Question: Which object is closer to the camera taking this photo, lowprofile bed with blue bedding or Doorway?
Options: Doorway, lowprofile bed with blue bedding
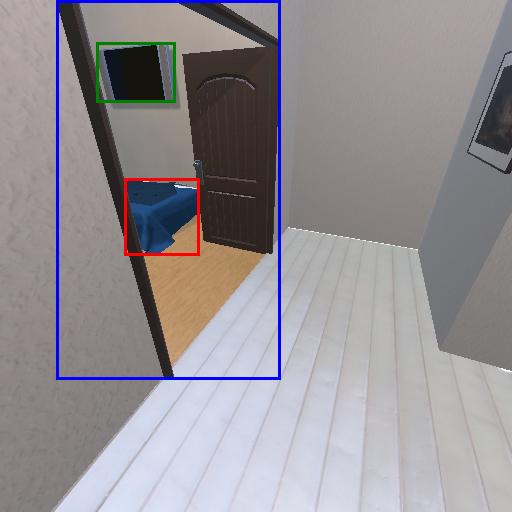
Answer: Doorway